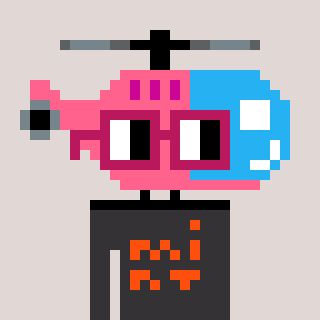
a pixel art character with square dark red glasses, a helicopter-shaped head and a grayscale-colored body on a warm background